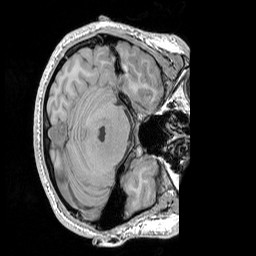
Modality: T1w
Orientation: axial